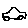
Label: car